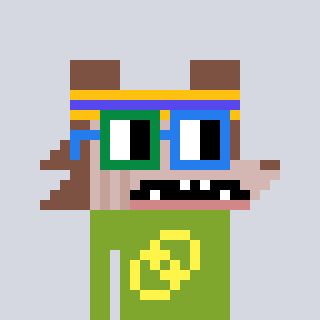
a pixel art character with square green and blue glasses, a werewolf-shaped head and a slimegreen-colored body on a cool background